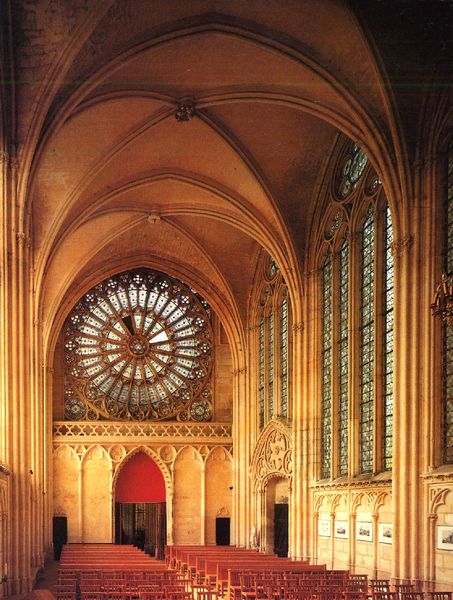
Titel: Abteikirche St.-Germer-de-Fly
Standort: St.-Germer-de-Fly (EU - F - Picardie)
Schlagwörter: fenster, frankreich, glas, stühle, rot, ornament, architektur, stein, innenraum, kirche, interieur, innen, gotik, rund, deutschland, italien, hoch, foto, fotografie, eingang, gewölbe, höhe, bänke, reihen, portal, rosette, schlusstein, farbfotografie, höje